Question: I have a table as below. I have to populate the "Amount" field using the "Buy Quantity" and "Market Price" field. Amount = Buy Quantity*Market Price. I am doing something as -
'''
<script>
function populate() {
var rows = document.getElementById("mytable").getElementsByTagName("tr");
for ( var i = 1; i <= rows.length; i++) {
cells = rows[i].getElementsByTagName("td");
for ( var j = 0; j <= cells.length; j++) {
if (j == 1) {
var num1 =parseFloat(cells[1].childNodes[0].value);
var num2 =parseFloat(cells[2].childNodes[0].data);
var num3=num1 * num2;
cells[3].childNodes[0].value = num3.toString();
}
}
}
}
</script>
'''
I can get the values of column1 and column2, but the value in last column is not getting populated. The last line does not seem to work.
'''
cells[3].childNodes[0].value = num3.toString();
'''
What should I change?

The below html code is part of my .jsp file.
'''
<form action="BuyServlet">
<table border="1" cellpadding="5" id="mytable">
<tr>
<th>Stock Name</th>
<th>Buy Quantity</th>
<th>Market Price</th>
<th>Amount</th>
</tr>
<tr>
<td>Stock Name</td>
<td><input type="text" name="quantity" onblur="populate()"></td>
<td>122</td>
<td><input type="text" name="amount">
</d>
</tr>
<tr>
<td>Stock Name</td>
<td><input type="text" name="quantity" onblur="populate()"></td>
<td>111</td>
<td><input type="text" name="amount"></td>
</tr>
</table>
</form>
'''
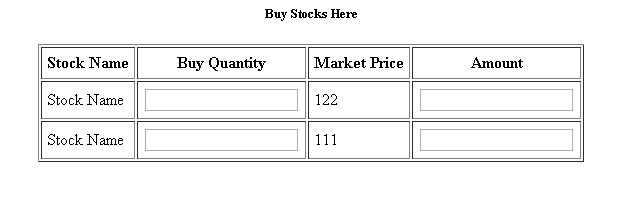
Answer: Your code is in need of improvement. In your table, you should have a thead and a tbody sections. This will make it more accessible and easier to ingore the heading row.
'''
<table border="1" cellpadding="5" id="mytable">
<thead>
<tr>
<th>Stock Name</th>
<th>Buy Quantity</th>
<th>Market Price</th>
<th>Amount</th>
</tr>
</thead>
<tbody>
<tr>
<td>Stock Name</td>
<td><input type="text" name="quantity"></td>
<td>122</td>
<td><input type="text" name="amount"></td>
</tr>
<tr>
<td>Stock Name</td>
<td><input type="text" name="quantity"></td>
<td>111</td>
<td><input type="text" name="amount"></td>
</tr>
</tbody>
</table>
</form>
'''
Now with the code, you should be adding the onblur with code, not hardcoded. You are looping through the cells, there is no reason for that. Also there is no need to loop every row when the table is changed. Just calculate the one that changed! Using childNodes can be tricky because of whitespace differences in browsers. Run this code after the table has been rendered.
'''
(function () {
var table = document.getElementById("mytable");
var tbody = table.getElementsByTagName("tbody")[0];
var rows = tbody.getElementsByTagName("tr");
function populateRow (index, addBlurEvent) {
var row = rows[index];
var cells = row.getElementsByTagName("td")
var textboxes = row.getElementsByTagName("input");
var amountTextbox = textboxes[0];
var totalTextbox = textboxes[1];
var costCell = cells[2];
var amount = amountTextbox.value.length>0 ? parseFloat(amountTextbox.value) : 0;
var cost = parseFloat(costCell.innerHTML);
var total = amount * cost;
totalTextbox.value = total;
if (addBlurEvent) {
amountTextbox.onblur = function () { populateRow(index, false); };
}
}
for (i=0;i<rows.length;i++) {
populateRow(i, true);
}
}());
'''
The <URL> of the above code